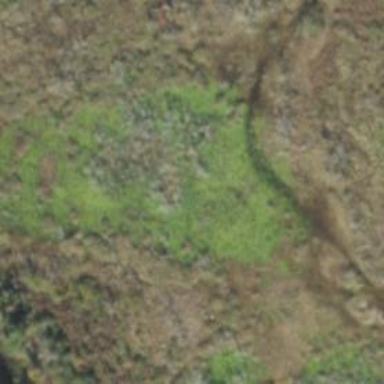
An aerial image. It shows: Swampy wetland area.